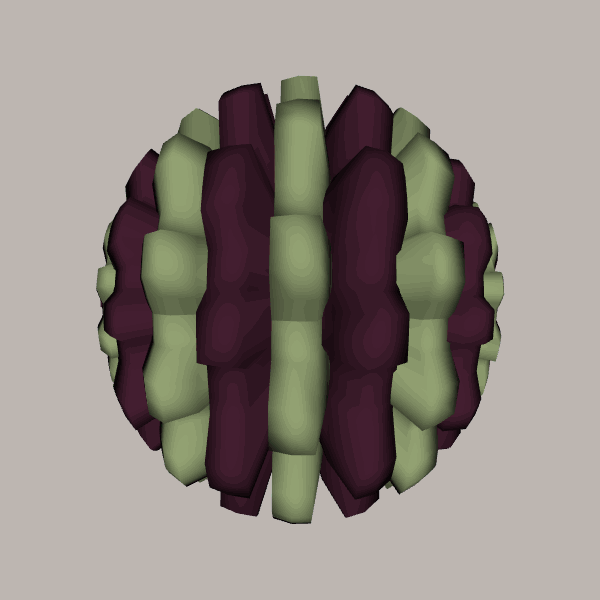
Background: light